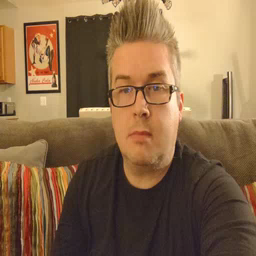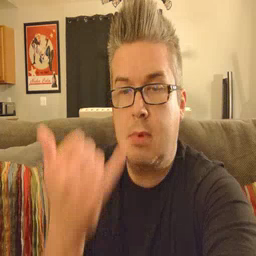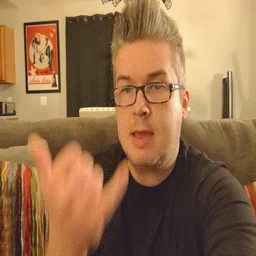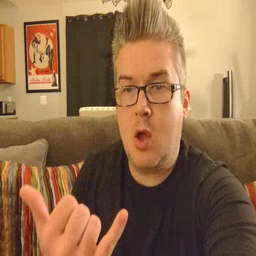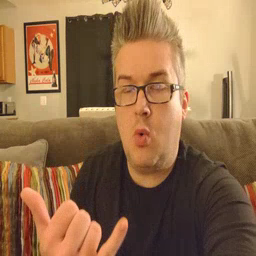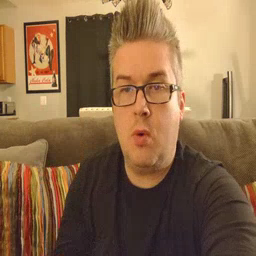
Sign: now